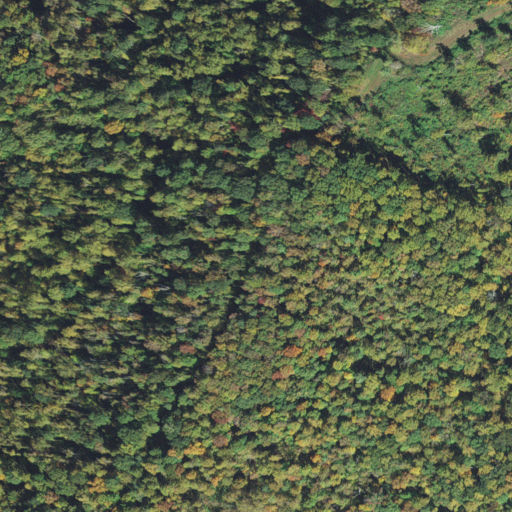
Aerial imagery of gap in North Carolina named Coweeta Gap containing deciduous forest and mixed forest